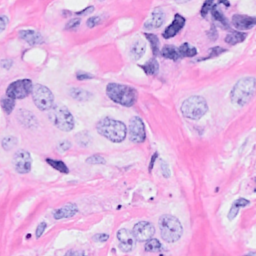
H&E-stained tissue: Breast